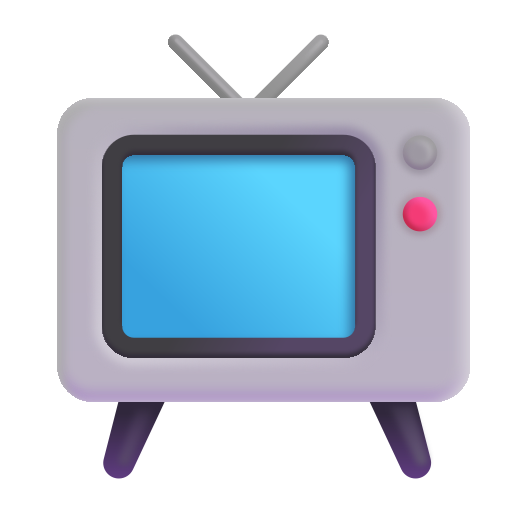
television color